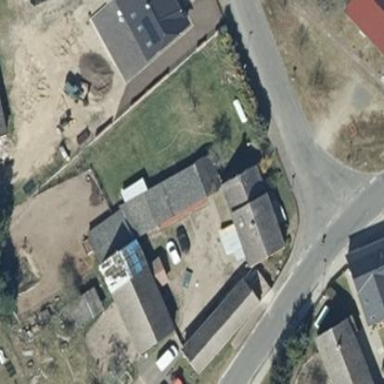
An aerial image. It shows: Light gray house with flat roof.